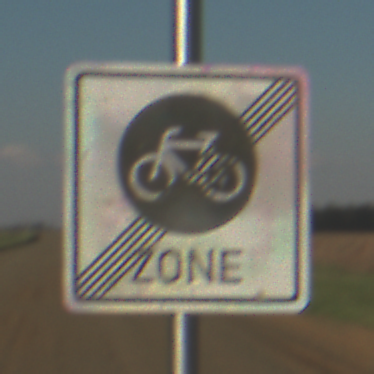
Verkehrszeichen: EndeFahrradzone
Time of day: SunriseSunset
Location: Outdoor (Nature)
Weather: Clear
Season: NotSpecified
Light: Natural